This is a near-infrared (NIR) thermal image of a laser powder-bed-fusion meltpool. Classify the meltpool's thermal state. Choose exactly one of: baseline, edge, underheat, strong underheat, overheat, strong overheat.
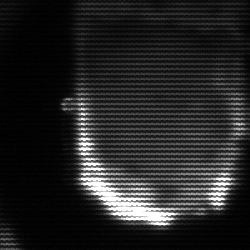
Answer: baseline